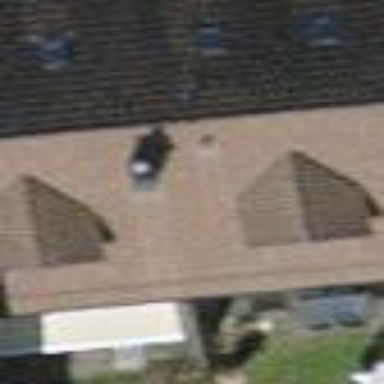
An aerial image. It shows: Gabled roof house.